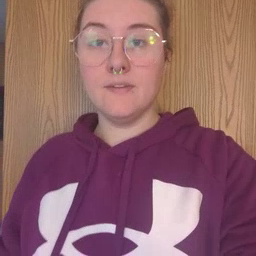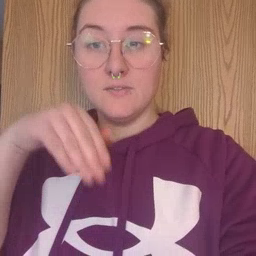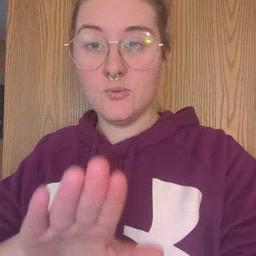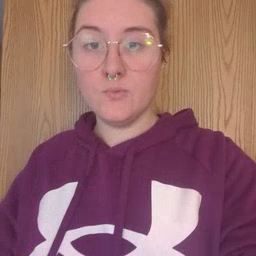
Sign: into